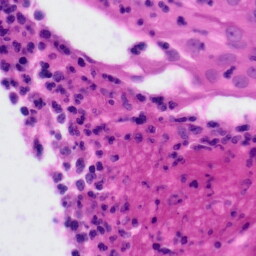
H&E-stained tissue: Tonsil